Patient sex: F
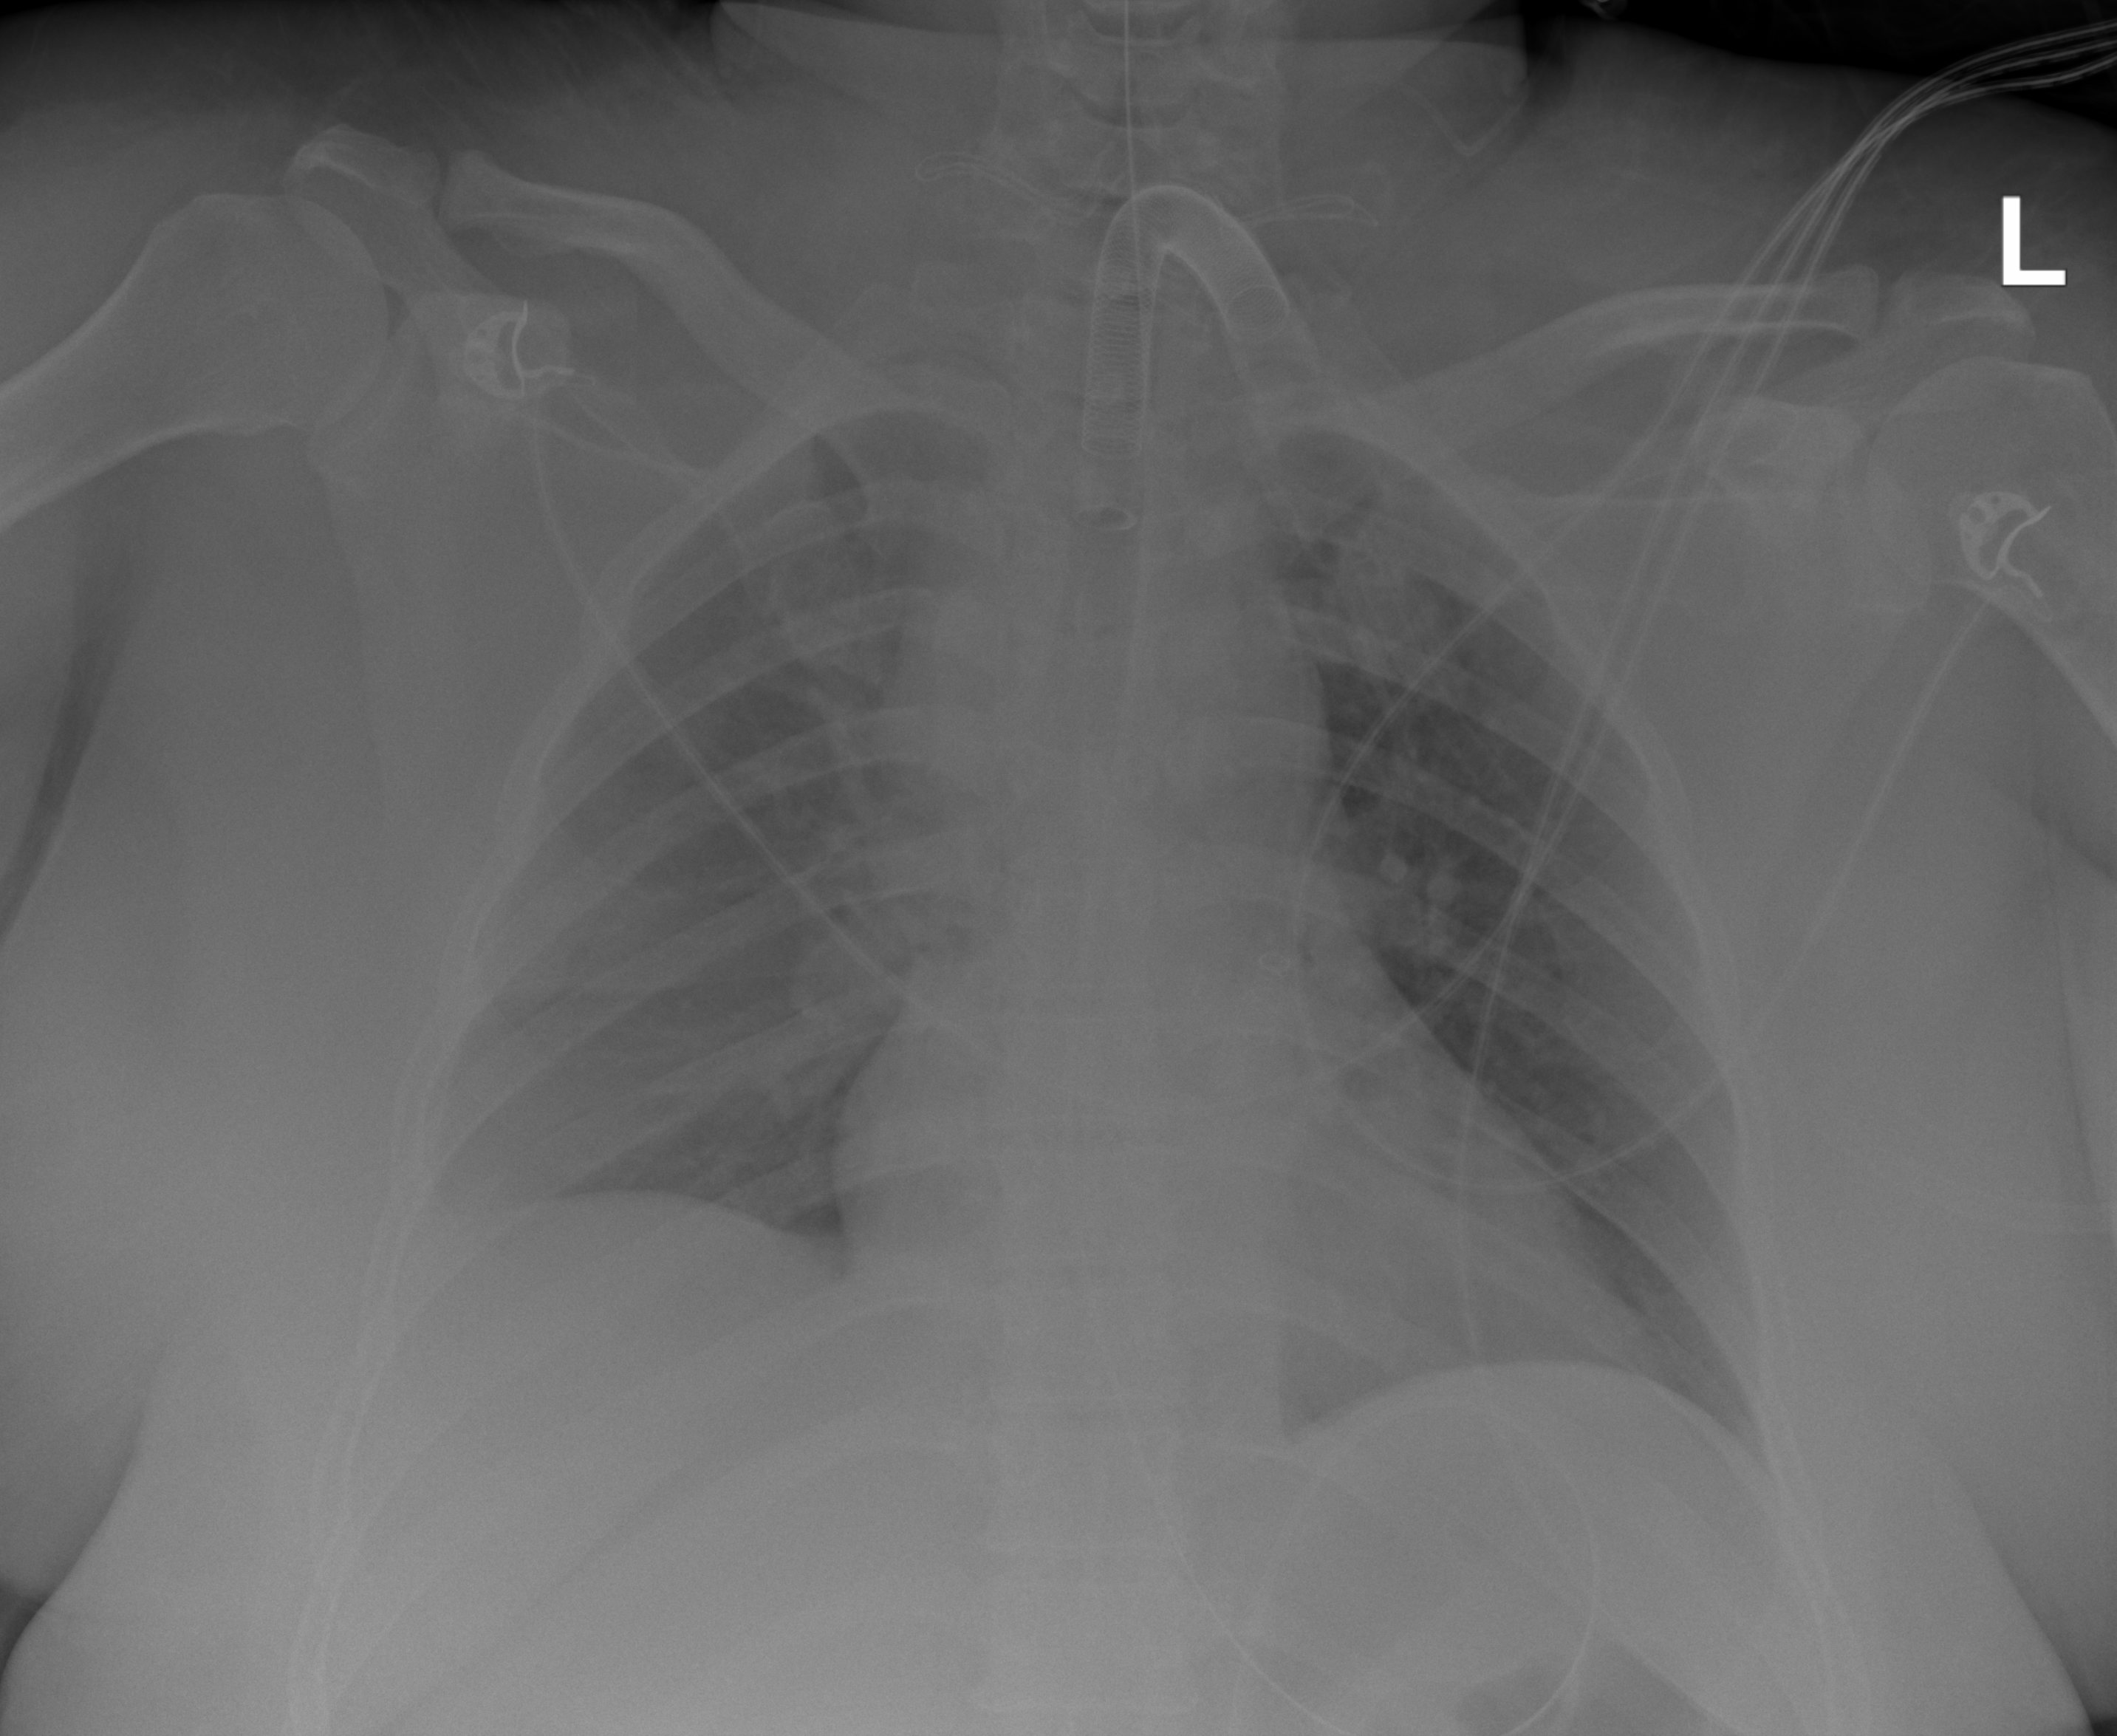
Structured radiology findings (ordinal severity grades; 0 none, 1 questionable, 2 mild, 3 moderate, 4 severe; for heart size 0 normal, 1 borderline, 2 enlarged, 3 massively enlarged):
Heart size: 1
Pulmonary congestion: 2
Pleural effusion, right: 2
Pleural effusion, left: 0
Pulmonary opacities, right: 2
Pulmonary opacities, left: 0
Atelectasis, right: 2
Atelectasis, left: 0